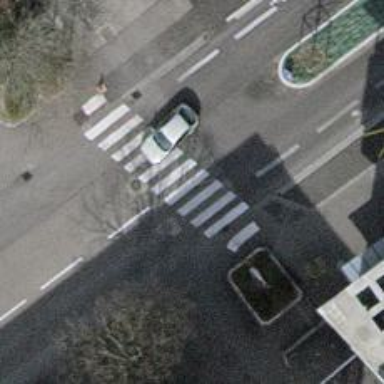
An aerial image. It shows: Uncontrolled crossing on the road.